Breast ultrasound image
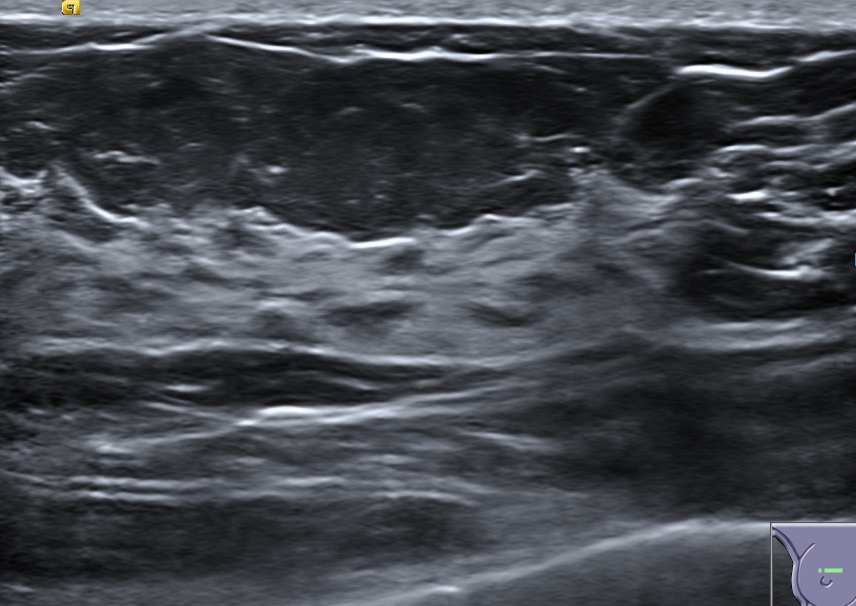
Diagnosis: normal